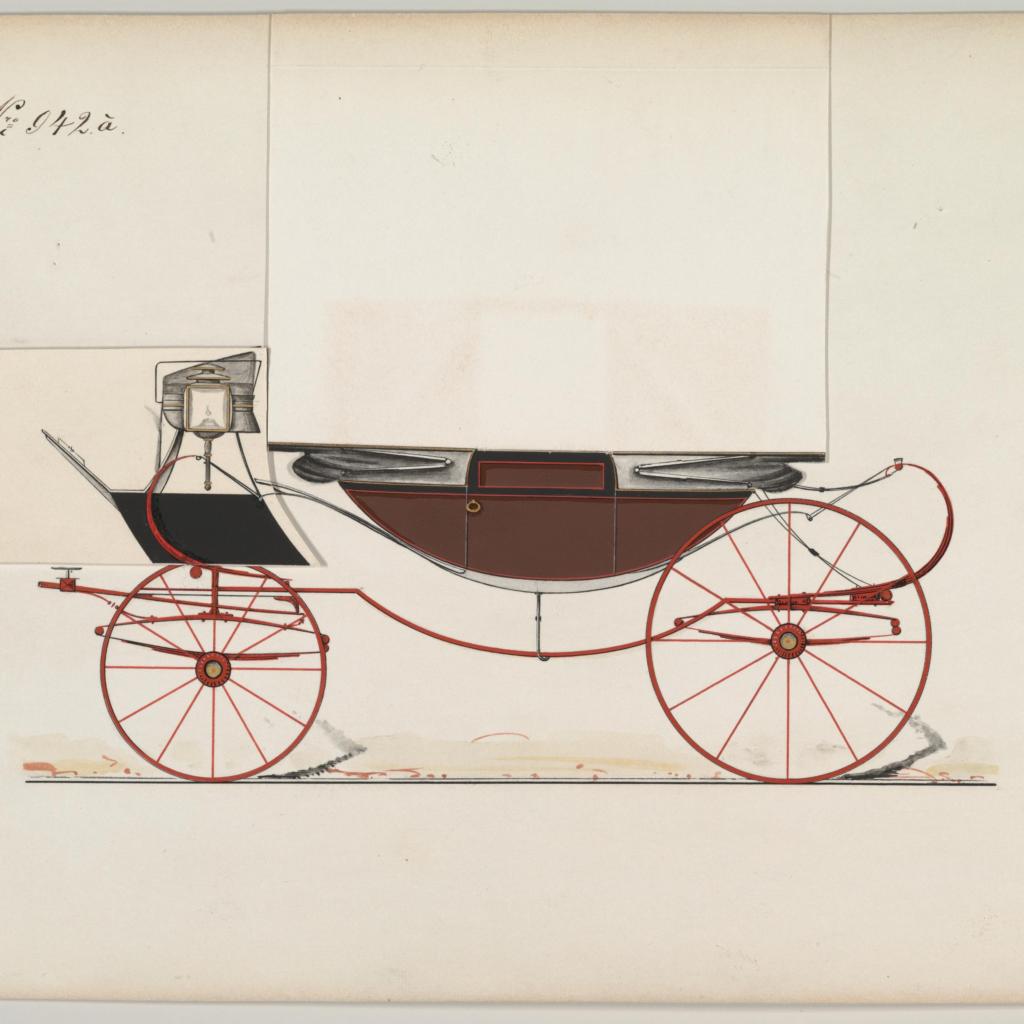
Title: Design for Landau, no. 942a
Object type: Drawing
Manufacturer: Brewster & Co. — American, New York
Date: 1850–60
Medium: Pen and black ink, watercolor and gouache with gum arabic and metallic ink
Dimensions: sheet: 7 1/16 x 9 15/16 in. (17.9 x 25.2 cm)
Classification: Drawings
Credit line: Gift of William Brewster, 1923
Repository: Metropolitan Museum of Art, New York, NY